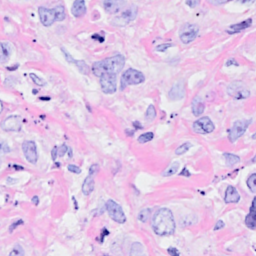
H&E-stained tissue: Breast